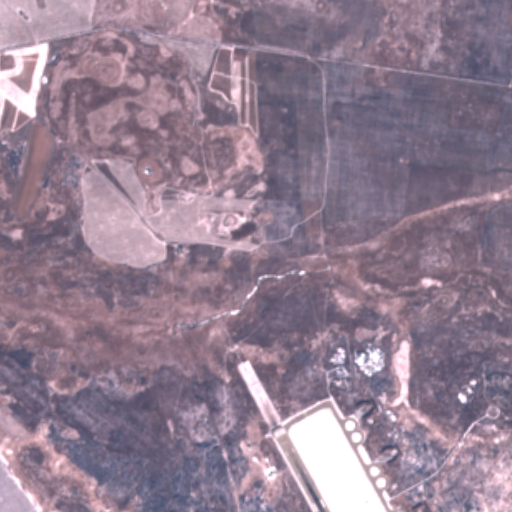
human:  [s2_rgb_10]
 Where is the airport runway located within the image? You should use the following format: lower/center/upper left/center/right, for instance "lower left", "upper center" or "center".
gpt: The airport runway is located in the lower right of the image.
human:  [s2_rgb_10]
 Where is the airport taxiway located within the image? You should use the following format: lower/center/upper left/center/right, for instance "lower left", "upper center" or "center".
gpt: The airport taxiway is located in the lower right of the image.
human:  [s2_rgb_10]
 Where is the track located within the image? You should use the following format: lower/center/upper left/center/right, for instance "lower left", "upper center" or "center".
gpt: There is no track in the image.